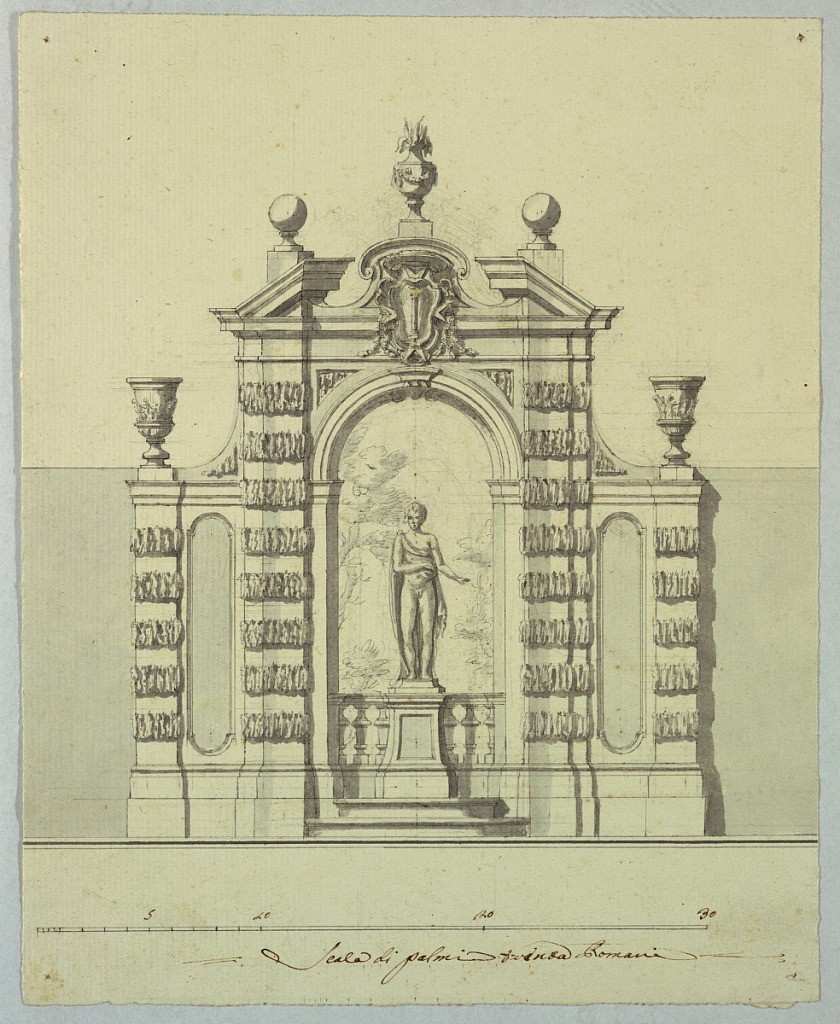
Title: Design for Garden Architecture with Colonna Arms
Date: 1600–1750
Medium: Pen and ink, brush and wash on paper
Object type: Drawing
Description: Elevation of garden architecture with statue of a youth within an archway. Above, a broken pediment with the Colonna family coat-of-arms: a crowned column.